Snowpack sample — Snodgrass Mountain, Crested Butte, Colorado (2/4/25, 12:06 PM MST)
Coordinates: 38.923, -106.968
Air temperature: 35 °F
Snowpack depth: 80 cm
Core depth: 20 cm
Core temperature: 33.8 °F
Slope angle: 14°, slope face: 78°
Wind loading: low
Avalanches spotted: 0
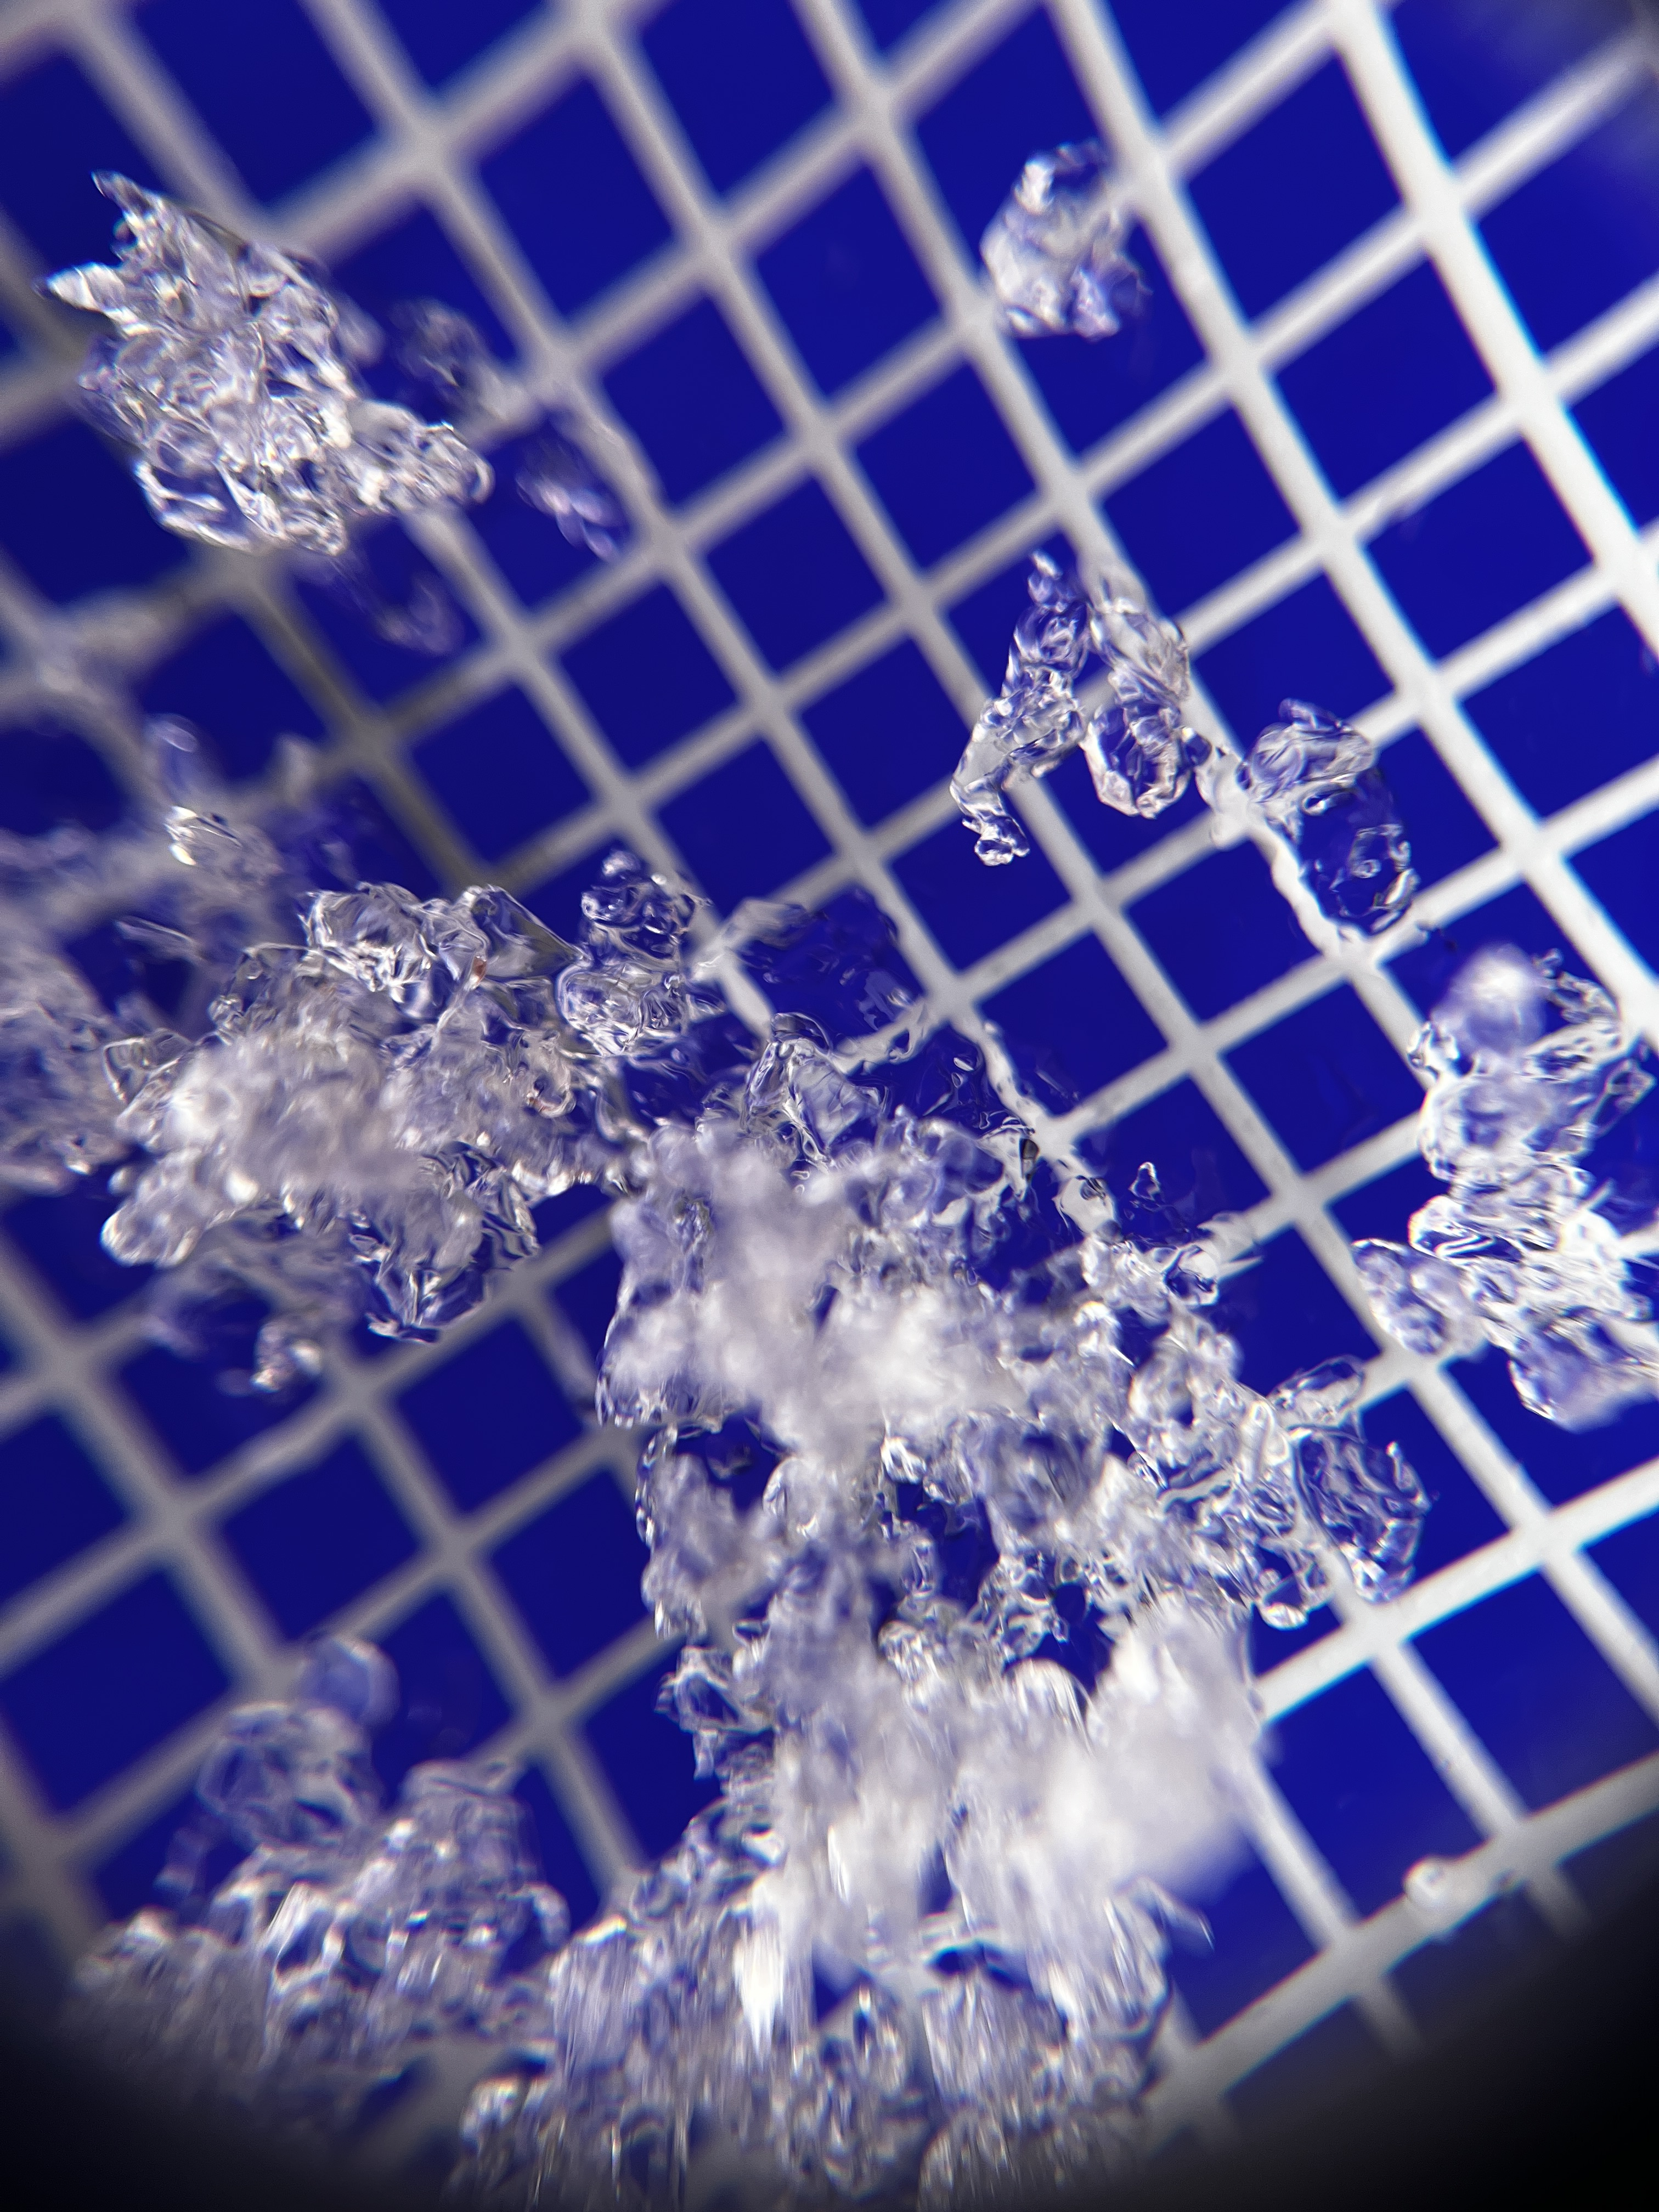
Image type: magnified_profile
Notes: No avalanches nearby, unusually warm weather for the last month reported by residents, Collected 25 yards from treeline